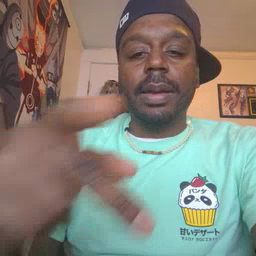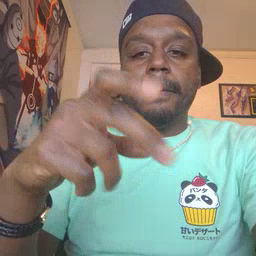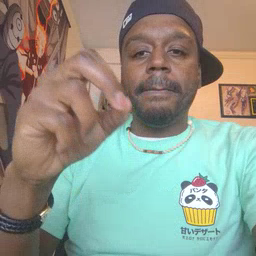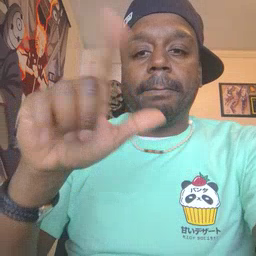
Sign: pool